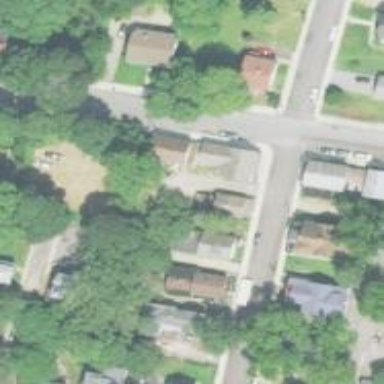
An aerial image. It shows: Residential driveway.